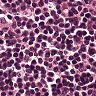
Metastatic tissue present: no